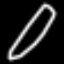
Label: pencil